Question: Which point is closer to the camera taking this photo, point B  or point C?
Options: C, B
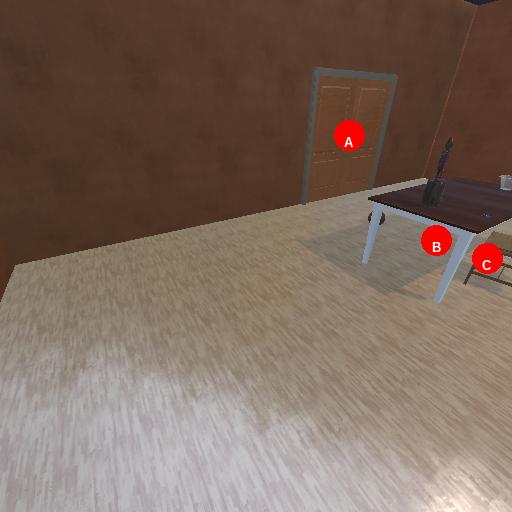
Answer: C